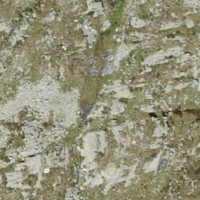
EUNIS habitat code: 31
Species observed at this site:
Oenanthe oenanthe
Phoenicurus ochruros